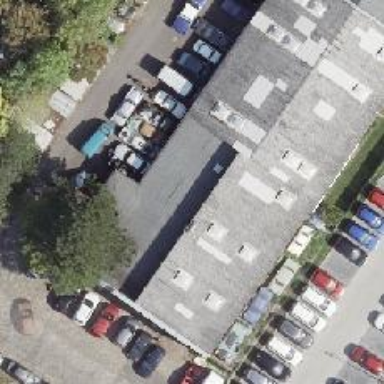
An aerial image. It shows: Car repair shop.